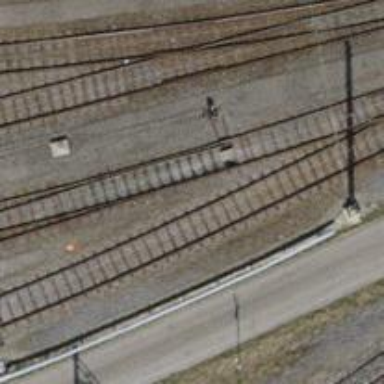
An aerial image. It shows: Railway switch.